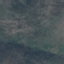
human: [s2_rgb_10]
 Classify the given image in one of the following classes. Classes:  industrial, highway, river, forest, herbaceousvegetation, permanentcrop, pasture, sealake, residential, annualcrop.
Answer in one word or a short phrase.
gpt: HerbaceousVegetation